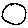
Label: circle